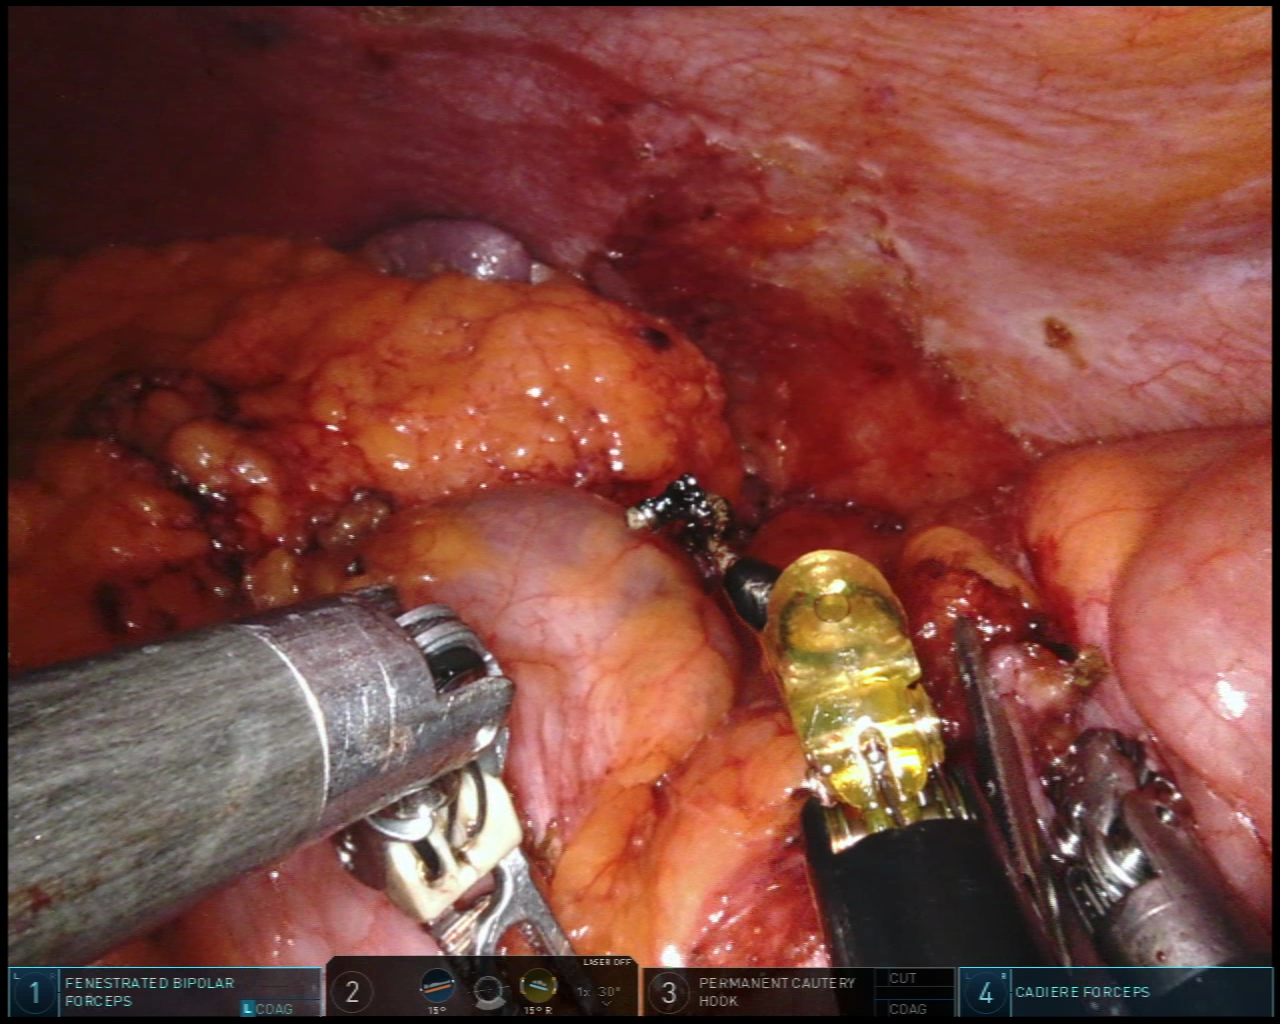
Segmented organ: spleen
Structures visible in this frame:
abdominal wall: yes
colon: yes
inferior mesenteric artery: no
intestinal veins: no
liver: no
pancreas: no
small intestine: no
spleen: yes
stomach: no
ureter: no
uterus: no
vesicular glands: no